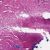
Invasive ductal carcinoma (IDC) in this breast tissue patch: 0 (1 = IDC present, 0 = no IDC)